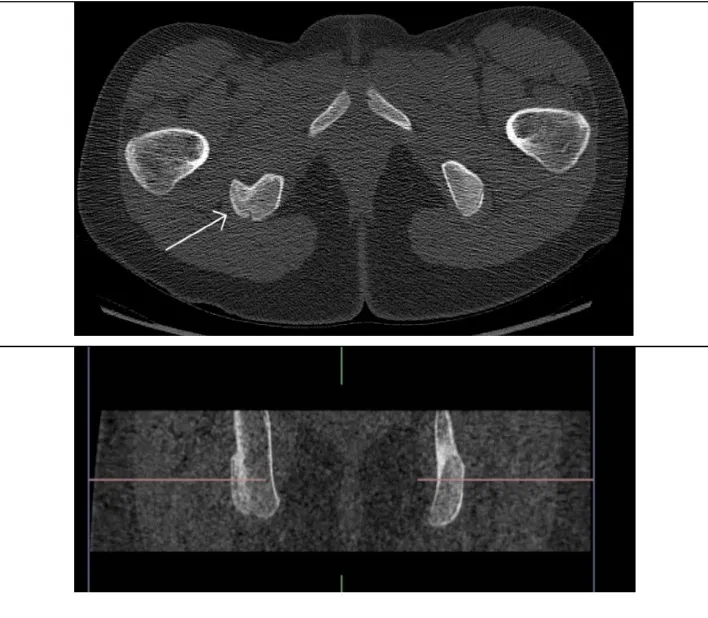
Arrow show healing of fracture line at the right ischial tubercle.
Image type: radiology (ct)